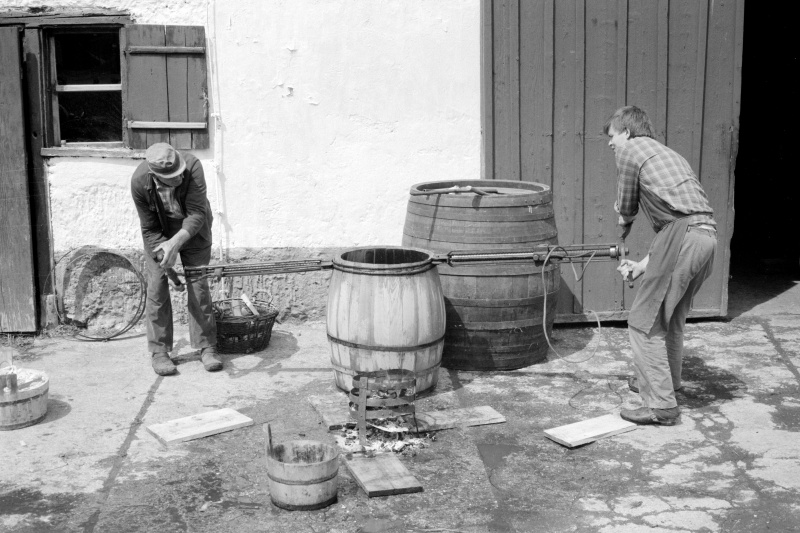
Künstler: Oliver Benvenuti
Institution: Vorarlberger Landesbibliothek
Schlagwörter: feuer, mann, schatten, menschen, fenster, holz, männer, schwarz, tür, weiss, haus, alt, hemd, jacke, mütze, wand, geschichte, boden, land, arbeit, bauern, kübel, schürze, schuhe, arbeiten, formen, hof, laden, arbeiter, wein, handarbeit, kraft, korb, bretter, junge, ring, collage, tor, foto, fotografie, photographie, eisen, fensterladen, scheune, seil, schwarzweiß, bier, fass, photo, handwerk, handwerker, säge, werkstatt, werkzeug, heben, stall, fässer, bottich, lernen, eimer, opa, lagerung, aufbewahrung, garage, büttner, früher, bottiche, fassmacher, scheffel, montage, handgriff, wissen, tonnen, landwirte, zusammenhalt, most, fassbinder, fnester, wasserfass, haus fenster, harte arbeit, 20. jhd, selbstversorger, kirschner, verständnis, fassbauer, eisenband, schäffler, schäeml, alter beruf, eichengeruch, zusammenarbeit, weitergeben, habdwerk, kraftarbeit, feuerwehrmann sam, kollabotarion, f�sser, foto fass, gestelle lehrling, nasser boden, arbten, holzbohle